Field crop: tomato
Growth stage: 2
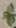
Species: solanum